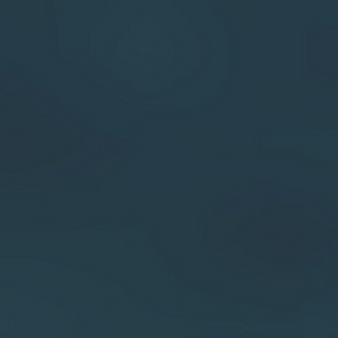
Label: other